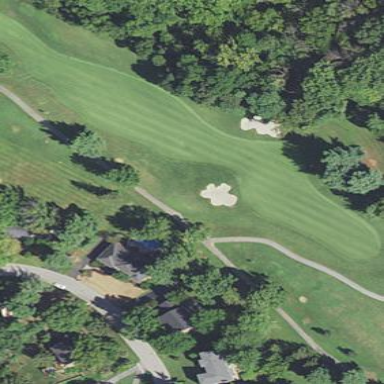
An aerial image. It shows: Grassy area designated as golf fairway.